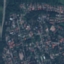
Land use / land cover: Residential